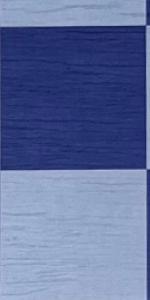
Label: Empty